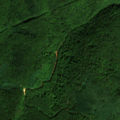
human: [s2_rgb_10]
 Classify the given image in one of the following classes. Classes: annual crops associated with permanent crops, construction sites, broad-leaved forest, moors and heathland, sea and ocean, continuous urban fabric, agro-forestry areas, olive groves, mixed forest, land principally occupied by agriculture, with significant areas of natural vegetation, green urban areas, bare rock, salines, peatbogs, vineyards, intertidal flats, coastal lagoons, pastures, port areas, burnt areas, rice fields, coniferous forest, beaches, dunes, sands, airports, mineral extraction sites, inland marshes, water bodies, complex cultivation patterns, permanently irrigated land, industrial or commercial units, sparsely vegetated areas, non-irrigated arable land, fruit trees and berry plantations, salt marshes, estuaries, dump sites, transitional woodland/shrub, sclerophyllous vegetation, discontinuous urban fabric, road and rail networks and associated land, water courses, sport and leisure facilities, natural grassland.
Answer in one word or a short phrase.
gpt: broad-leaved forest, mixed forest